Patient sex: M
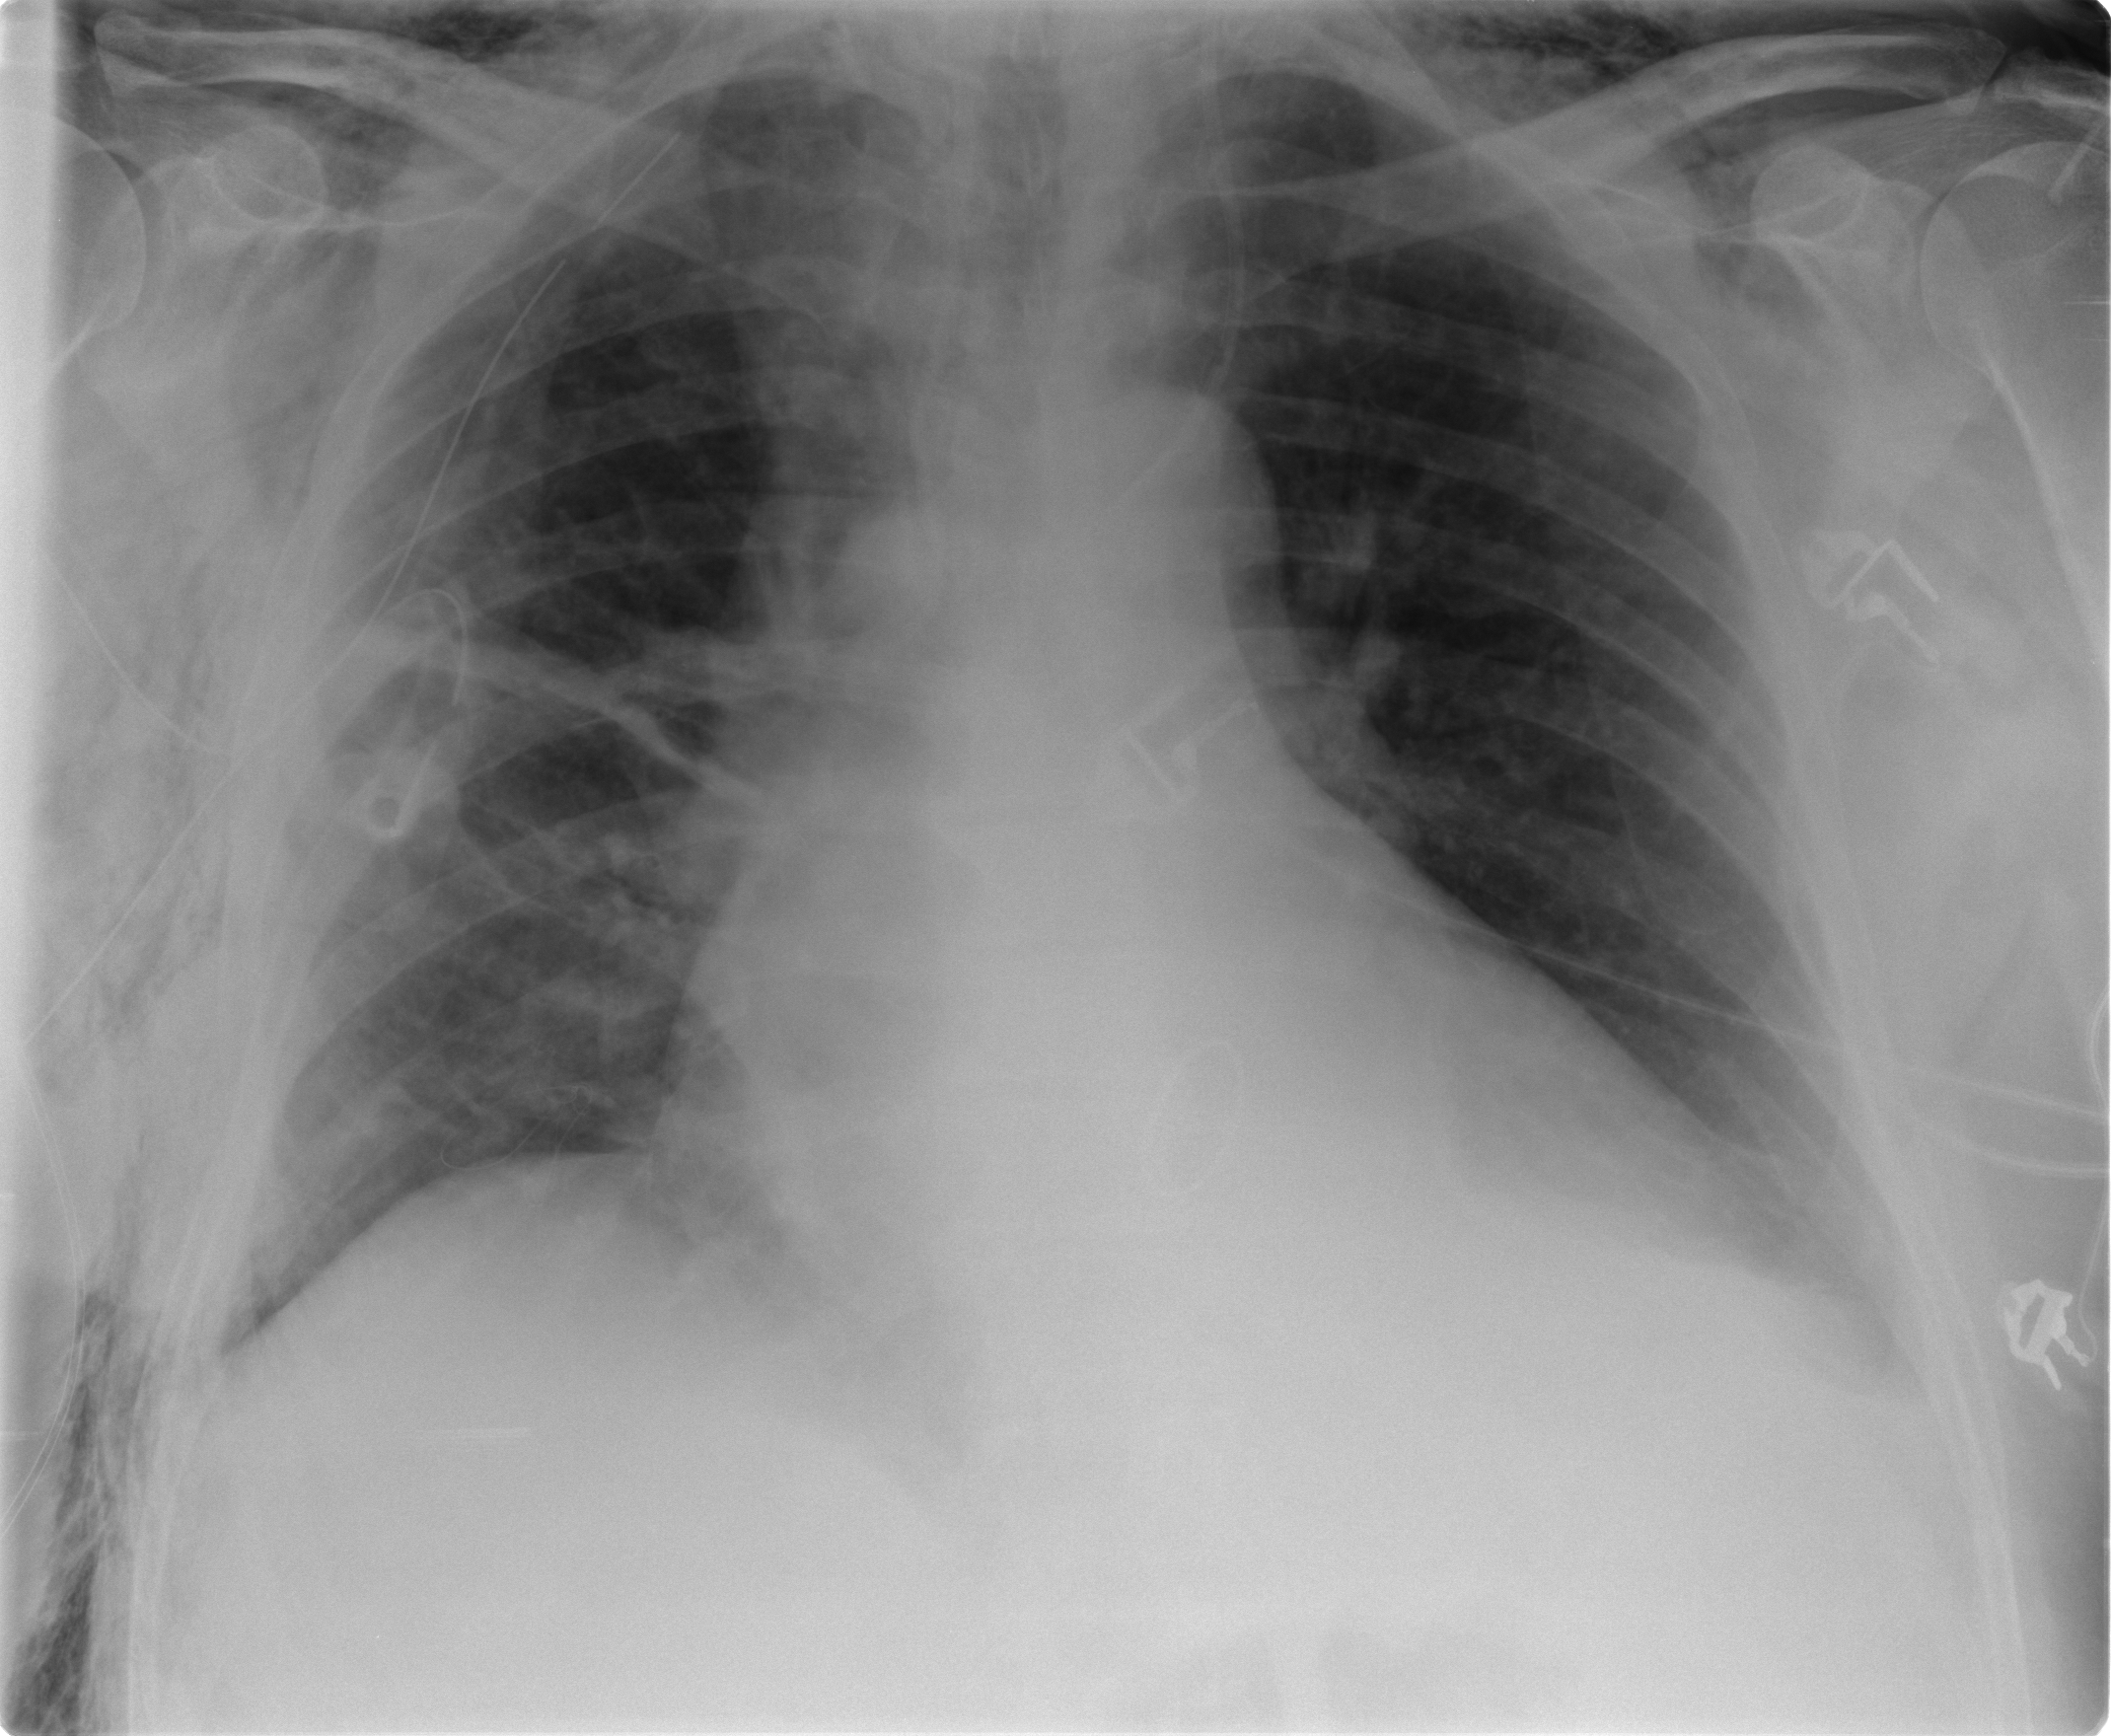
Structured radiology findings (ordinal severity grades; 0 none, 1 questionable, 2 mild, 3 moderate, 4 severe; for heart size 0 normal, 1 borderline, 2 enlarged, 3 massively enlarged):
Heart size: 2
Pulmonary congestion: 1
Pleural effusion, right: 0
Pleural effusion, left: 1
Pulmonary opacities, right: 0
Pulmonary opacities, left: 0
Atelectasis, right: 2
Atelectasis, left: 1